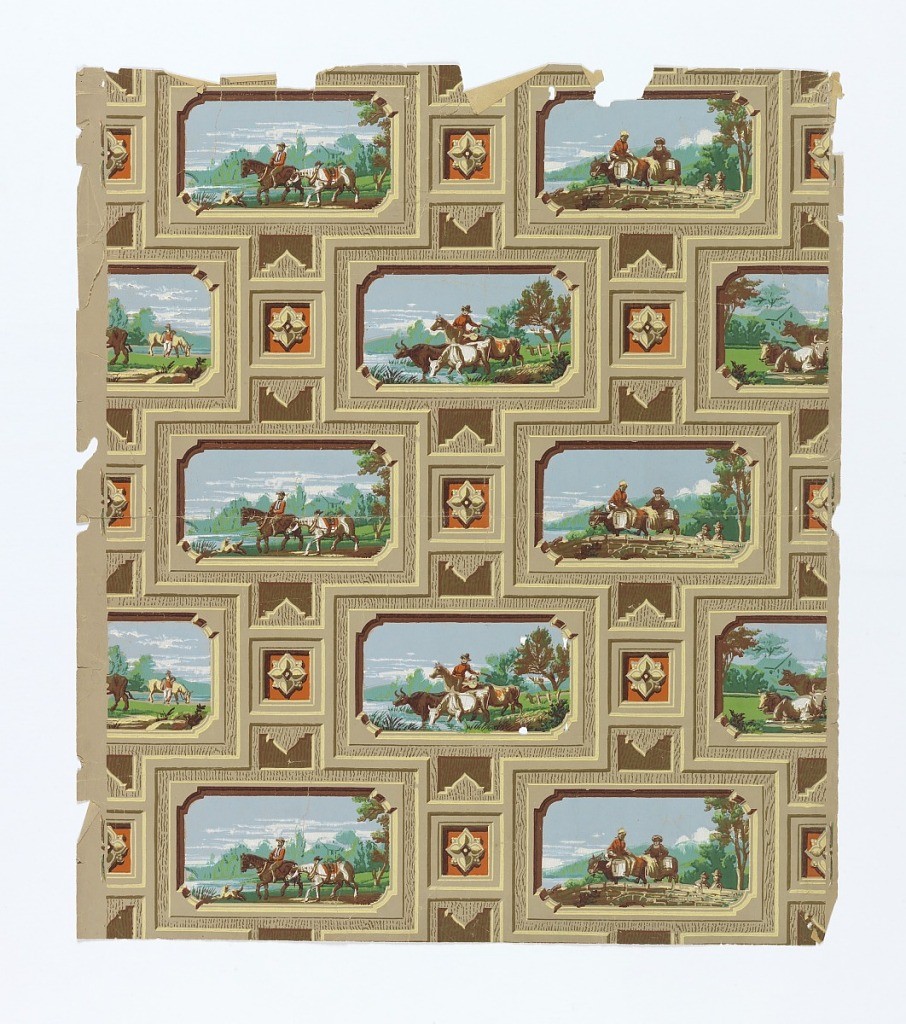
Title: Sidewall
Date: ca. 1870
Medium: Machine-printed paper
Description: Four alternating scenic vignettes of cowboys.  Each image is printed on an inset panel within a brickwork-type construction.  Motifs include horses, mules, peasants and steer. Each scene has mountains in the background and water in the foreground. Printed in blue, green, brown, orange, white and beige on tan wood grained background.